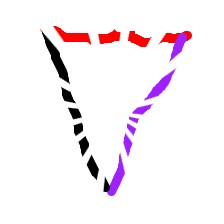
Shape: triangle